RGB frame:
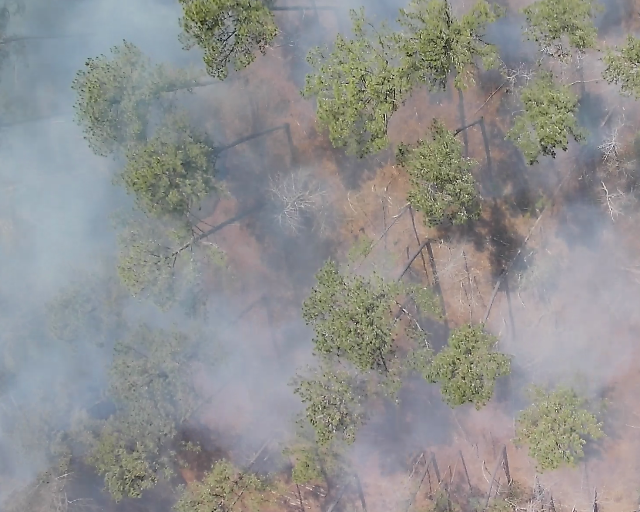
Thermal frame:
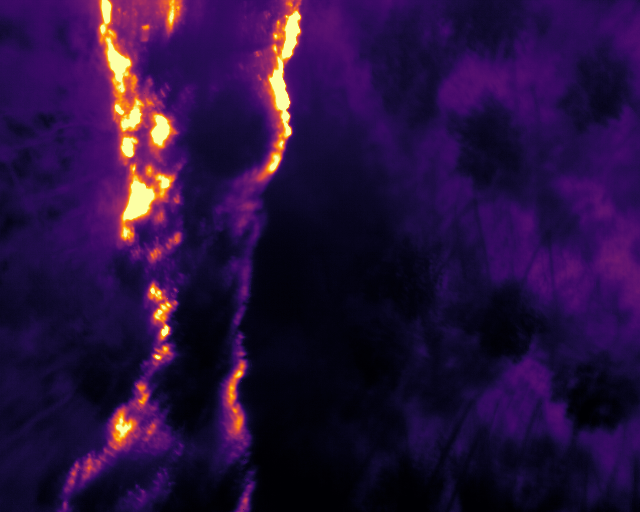
Captured: 2026-02-26 02:32:07
Pixels at or above 80 °C: 4893 (fraction of frame: 0.01493)